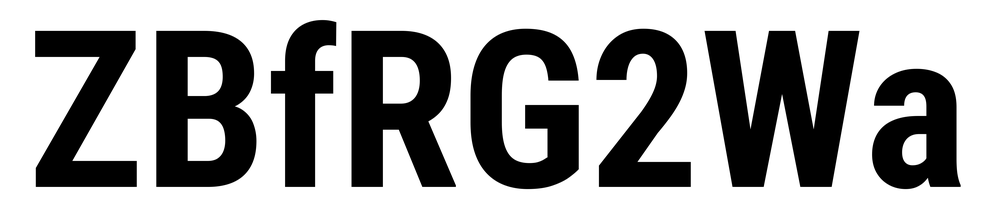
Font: Roboto_Condensed_Bold